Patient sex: M
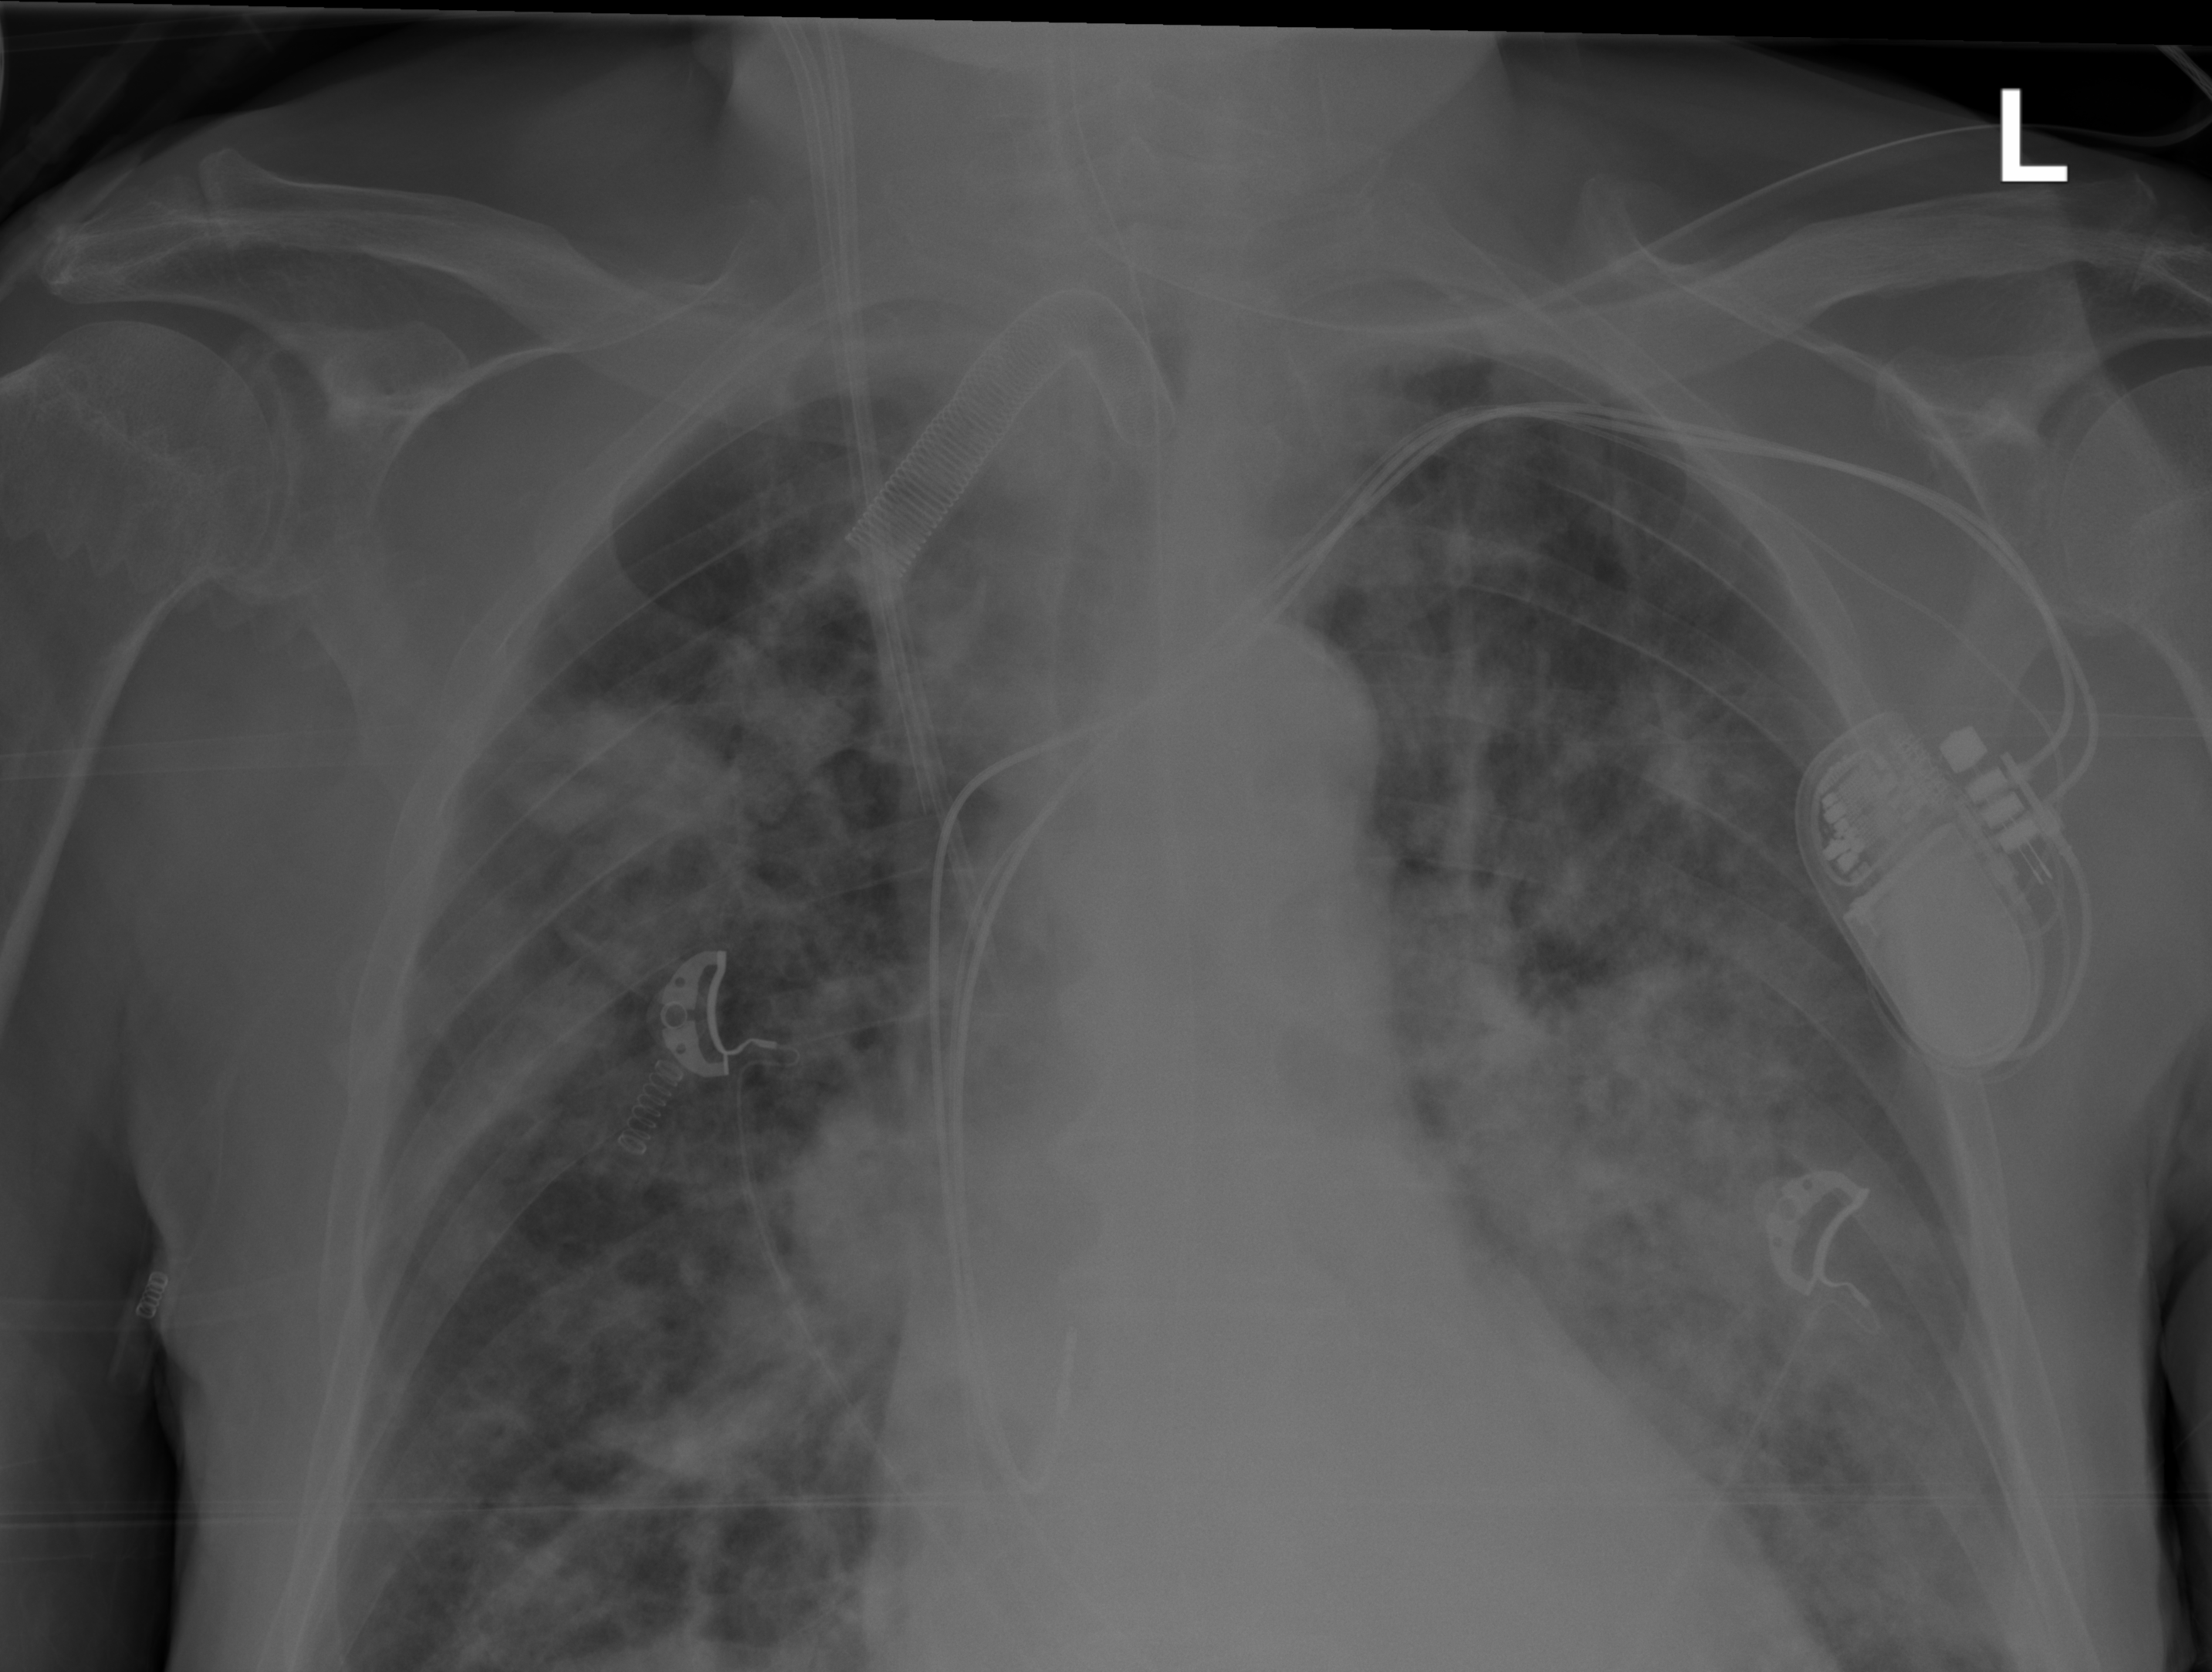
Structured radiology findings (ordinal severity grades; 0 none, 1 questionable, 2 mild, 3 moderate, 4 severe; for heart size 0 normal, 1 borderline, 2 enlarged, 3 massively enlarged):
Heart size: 0
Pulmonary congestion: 2
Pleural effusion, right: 0
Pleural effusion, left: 0
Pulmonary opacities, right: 3
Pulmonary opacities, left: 3
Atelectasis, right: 2
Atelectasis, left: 3